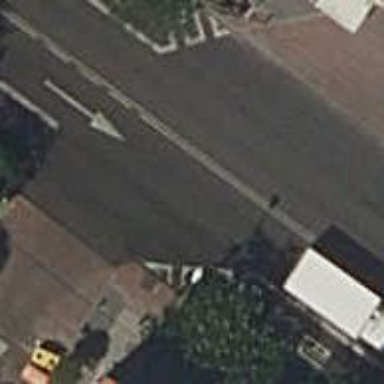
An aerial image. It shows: Primary highway with asphalt surface. It includes shared cycle lane.